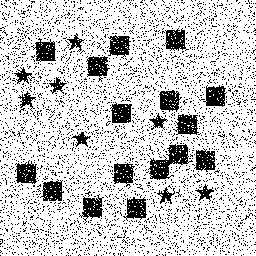
Squares: 16
Triangles: 0
Stars: 8
Total shapes: 24